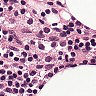
Metastatic tissue present: no